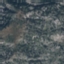
Label: HerbaceousVegetation